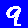
Digit: 9